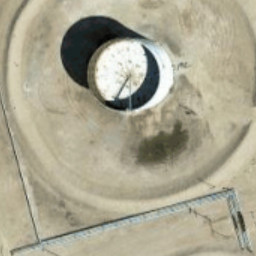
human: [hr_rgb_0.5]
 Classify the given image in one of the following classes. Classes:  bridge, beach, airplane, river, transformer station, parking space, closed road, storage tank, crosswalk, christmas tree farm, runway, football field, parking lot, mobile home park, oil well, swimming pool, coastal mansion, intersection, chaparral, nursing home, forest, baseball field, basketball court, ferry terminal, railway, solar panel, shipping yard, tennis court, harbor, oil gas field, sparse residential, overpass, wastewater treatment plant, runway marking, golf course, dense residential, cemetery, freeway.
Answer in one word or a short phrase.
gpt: storage tank